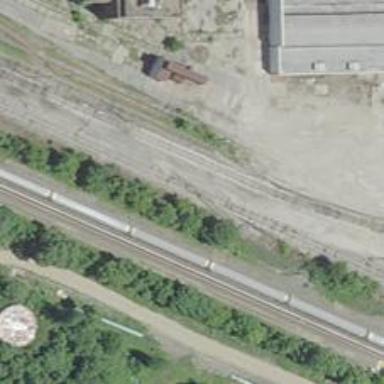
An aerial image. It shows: Railway crossing.